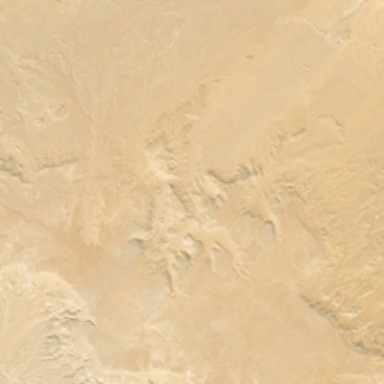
It is a piece of yellow desert .